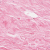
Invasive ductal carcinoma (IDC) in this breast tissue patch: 0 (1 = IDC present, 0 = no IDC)